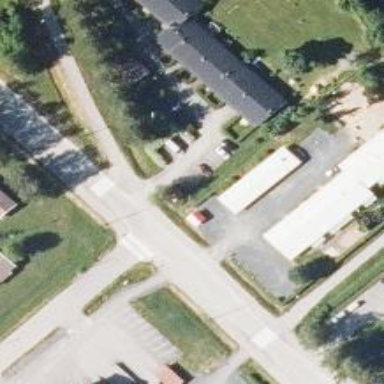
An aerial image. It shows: Crossing on asphalt cycleway.